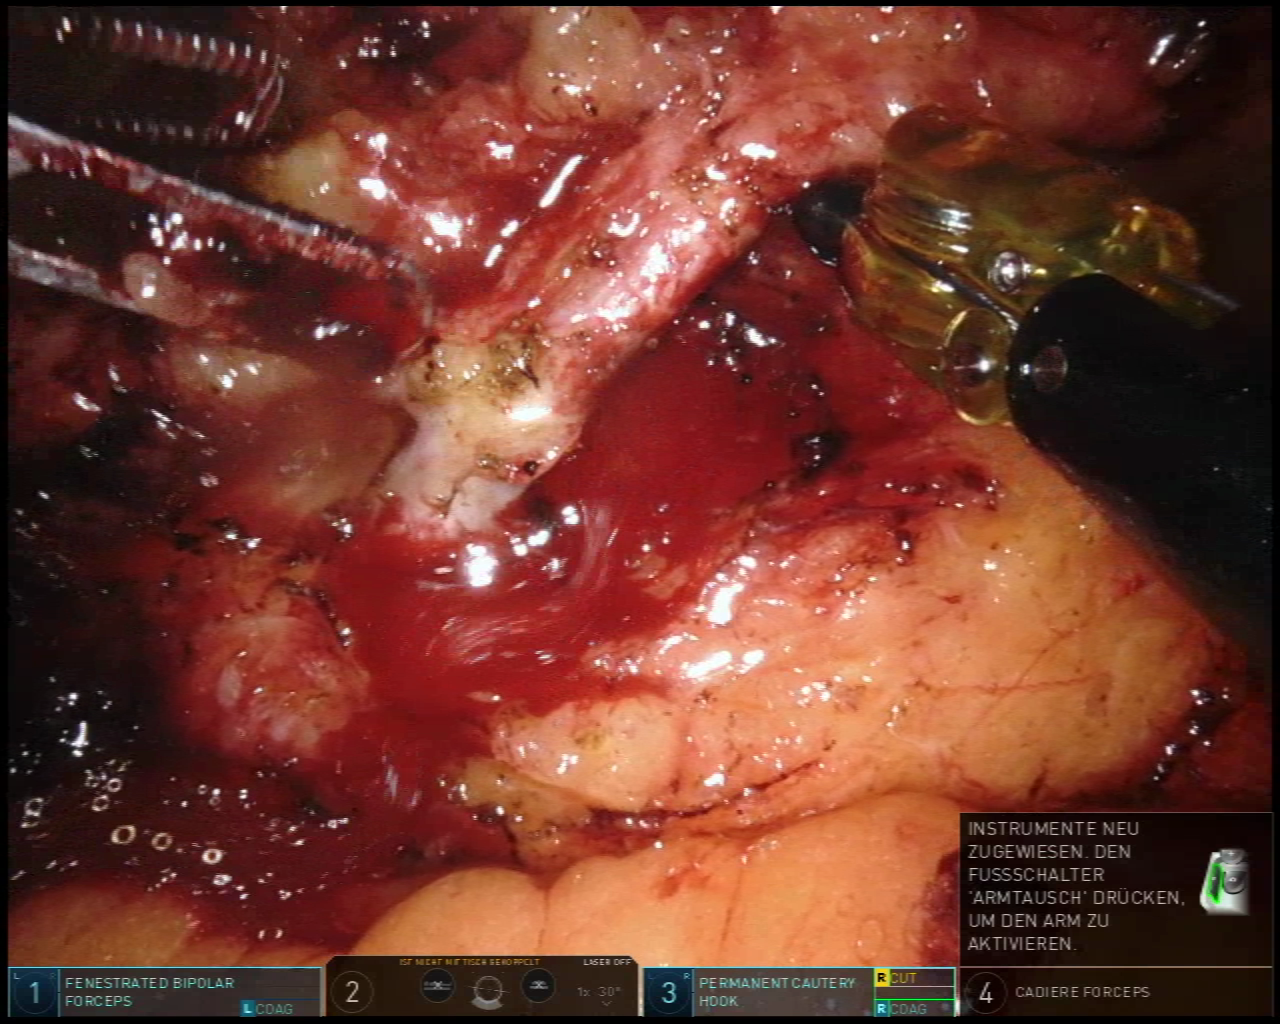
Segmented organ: inferior_mesenteric_artery
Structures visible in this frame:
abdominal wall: no
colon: no
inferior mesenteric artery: yes
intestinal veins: no
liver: no
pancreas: no
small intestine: no
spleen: no
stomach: no
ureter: no
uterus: no
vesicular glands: no